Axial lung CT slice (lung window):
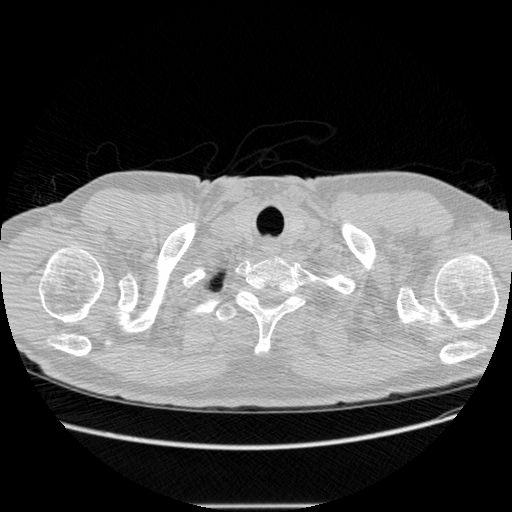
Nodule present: no